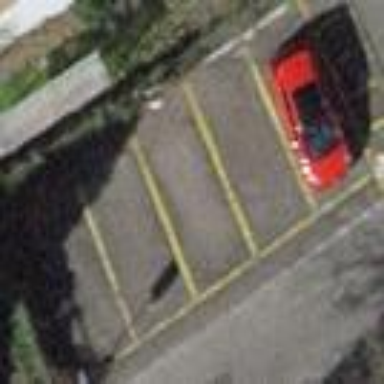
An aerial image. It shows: Street-side parking area.